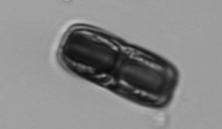
Label: Ephemera